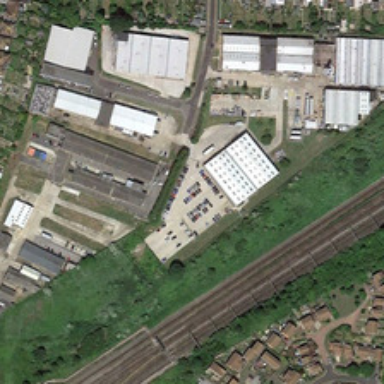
Many buildings surrounded by green trees are in an industrial area near railways .